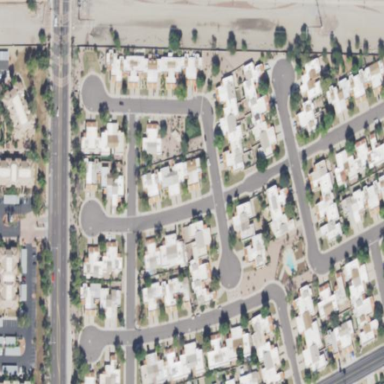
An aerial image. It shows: Residential area consisting of townhomes.